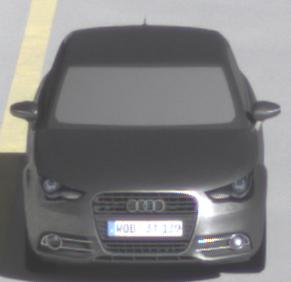
Make: Audi
Model: A1 Sportback 1.2 TFSI
Detailed model: A1 (8X) Sportback
Model produced from: 2012/03
Model produced until: 2014/11
Doors: 5
Color: gray
Road condition: dry road
Daytime: morning or afternoon
Contrast: high contrast